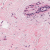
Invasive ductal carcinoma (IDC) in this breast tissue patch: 0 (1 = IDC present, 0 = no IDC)